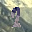
Label: 2